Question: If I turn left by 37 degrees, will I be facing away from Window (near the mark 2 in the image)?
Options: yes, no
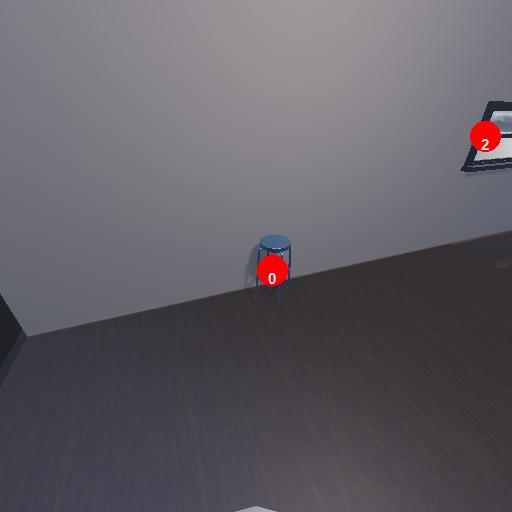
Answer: yes